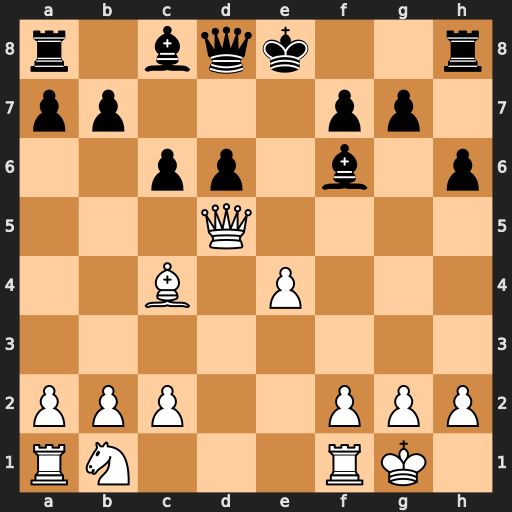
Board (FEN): r1bqk2r/pp3pp1/2pp1b1p/3Q4/2B1P3/8/PPP2PPP/RN3RK1
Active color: w
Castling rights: kq
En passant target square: -
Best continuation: Qxf7#